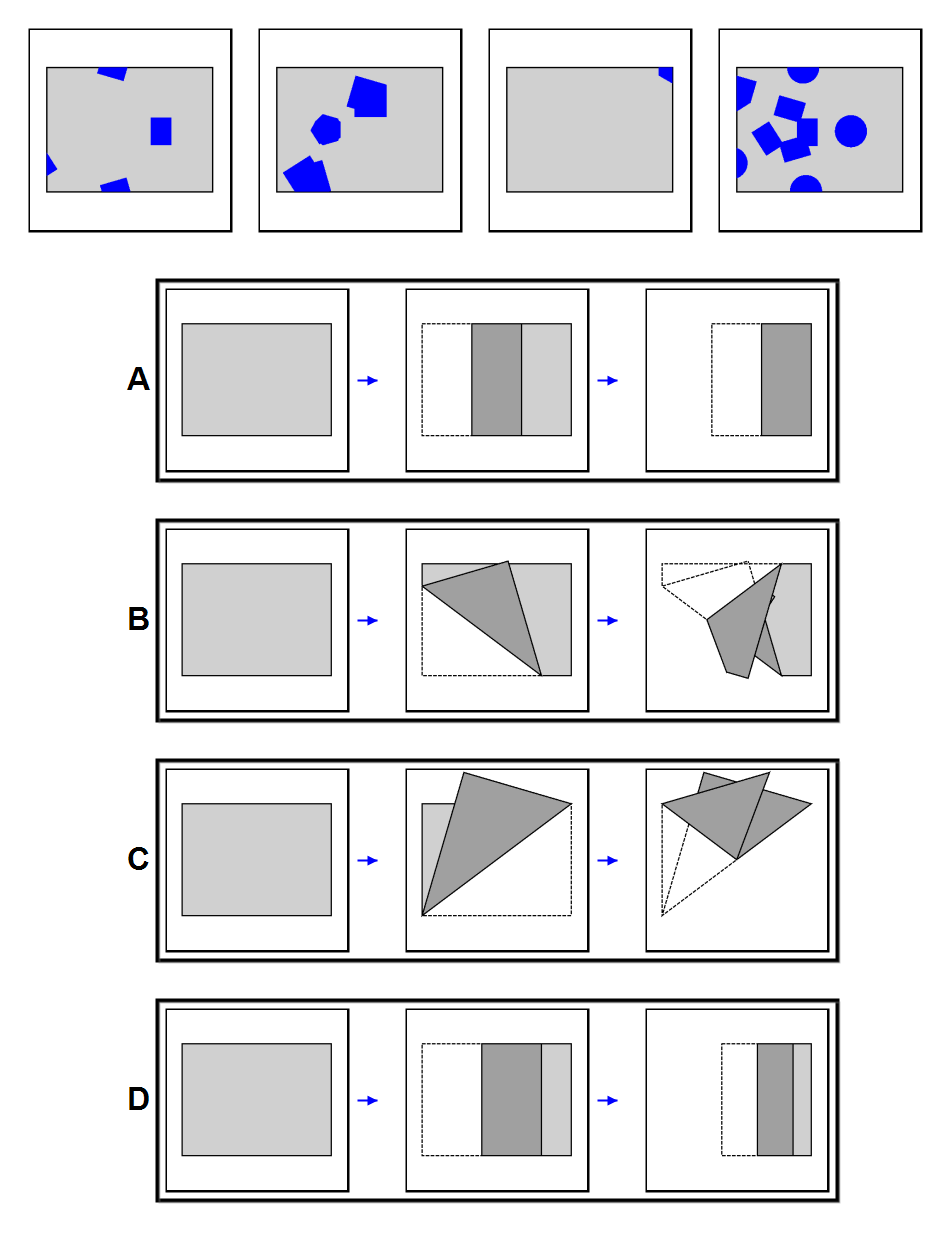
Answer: B